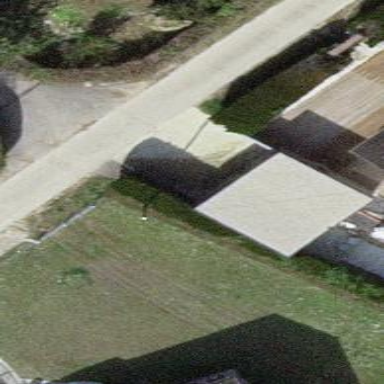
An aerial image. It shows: Garage building.